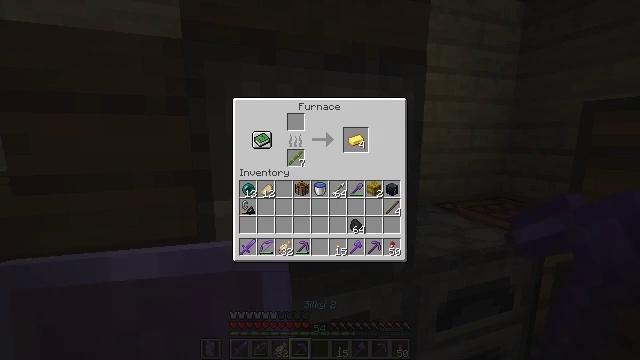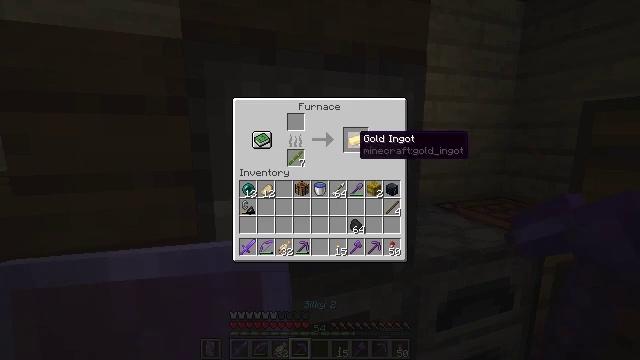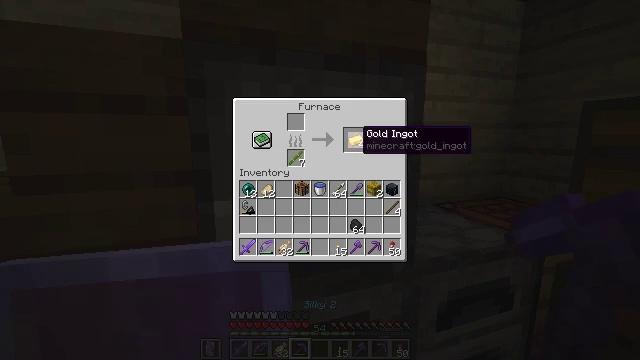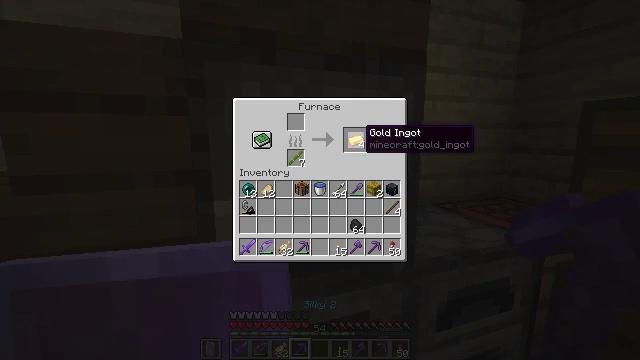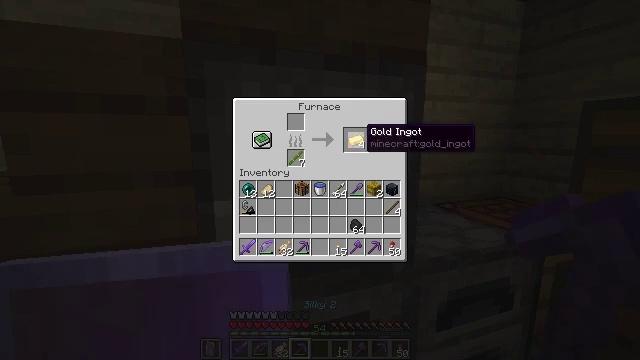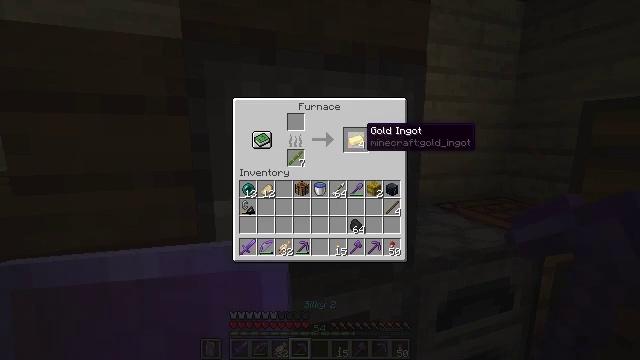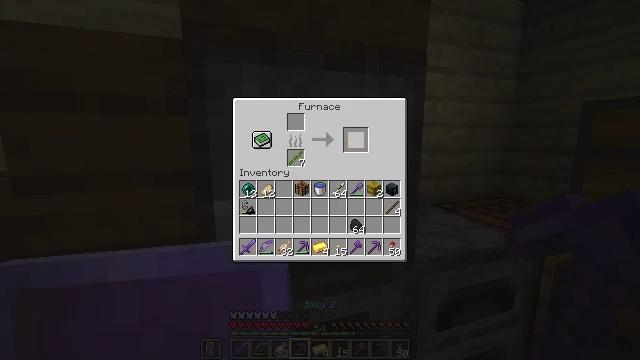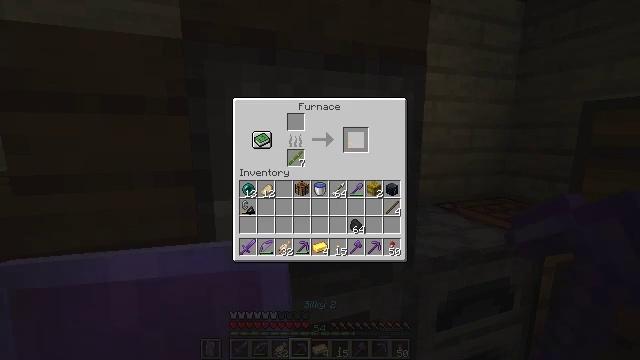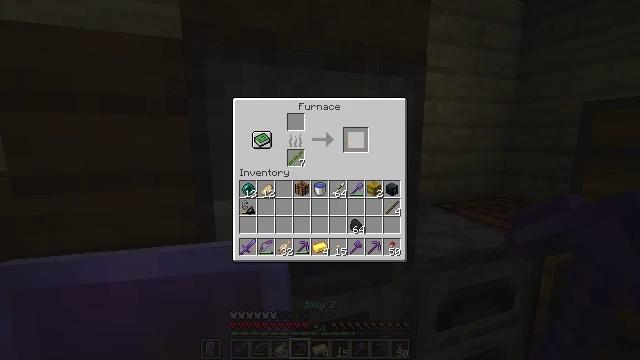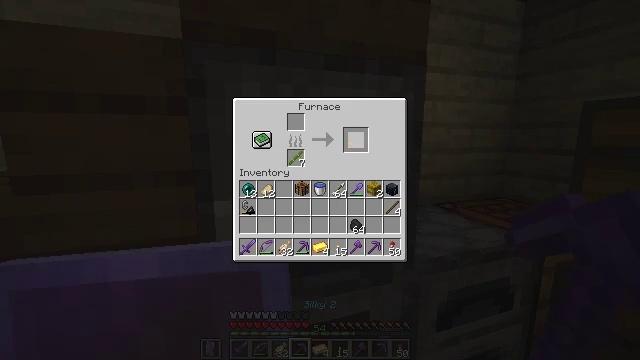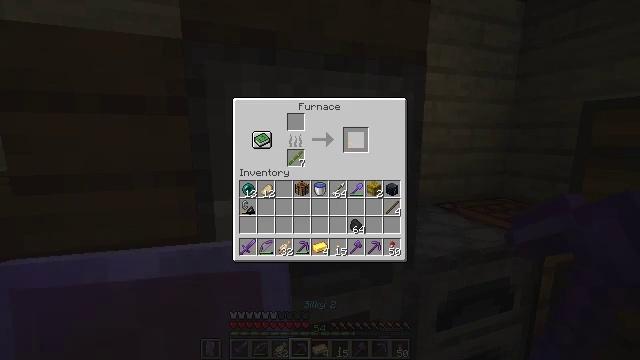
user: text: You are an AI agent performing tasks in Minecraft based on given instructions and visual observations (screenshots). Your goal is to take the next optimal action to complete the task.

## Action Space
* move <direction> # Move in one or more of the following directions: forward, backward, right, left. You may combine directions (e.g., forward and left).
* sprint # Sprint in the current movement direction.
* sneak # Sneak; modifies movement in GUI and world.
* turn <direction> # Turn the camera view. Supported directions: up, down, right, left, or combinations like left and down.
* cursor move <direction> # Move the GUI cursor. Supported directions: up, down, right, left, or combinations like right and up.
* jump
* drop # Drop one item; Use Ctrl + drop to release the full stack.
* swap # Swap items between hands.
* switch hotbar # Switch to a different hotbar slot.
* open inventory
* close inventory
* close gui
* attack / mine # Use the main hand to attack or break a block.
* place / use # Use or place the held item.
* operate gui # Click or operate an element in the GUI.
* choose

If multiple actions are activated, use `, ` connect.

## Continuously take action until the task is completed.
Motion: motion action
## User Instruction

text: craft item air
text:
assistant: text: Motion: sneak
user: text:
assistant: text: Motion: sneak
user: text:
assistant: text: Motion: sneak
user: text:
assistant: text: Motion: sneak
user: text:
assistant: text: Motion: sneak
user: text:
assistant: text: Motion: sneak, attack / mine
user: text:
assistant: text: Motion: sneak, attack / mine
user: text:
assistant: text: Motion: sneak, attack / mine
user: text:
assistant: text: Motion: sneak
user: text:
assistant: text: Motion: sneak
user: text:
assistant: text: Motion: no_op